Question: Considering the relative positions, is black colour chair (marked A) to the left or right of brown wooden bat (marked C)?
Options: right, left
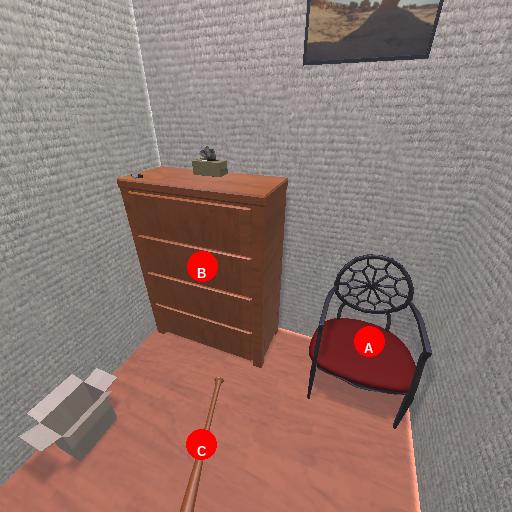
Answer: right